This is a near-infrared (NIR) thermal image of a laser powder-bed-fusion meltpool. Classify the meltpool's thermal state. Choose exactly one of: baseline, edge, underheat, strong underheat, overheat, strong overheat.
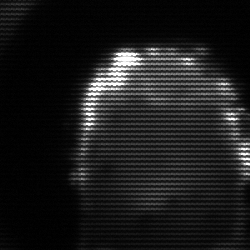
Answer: baseline